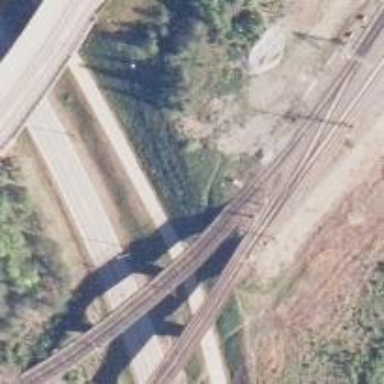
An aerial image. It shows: Railway siding with rails.